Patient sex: F
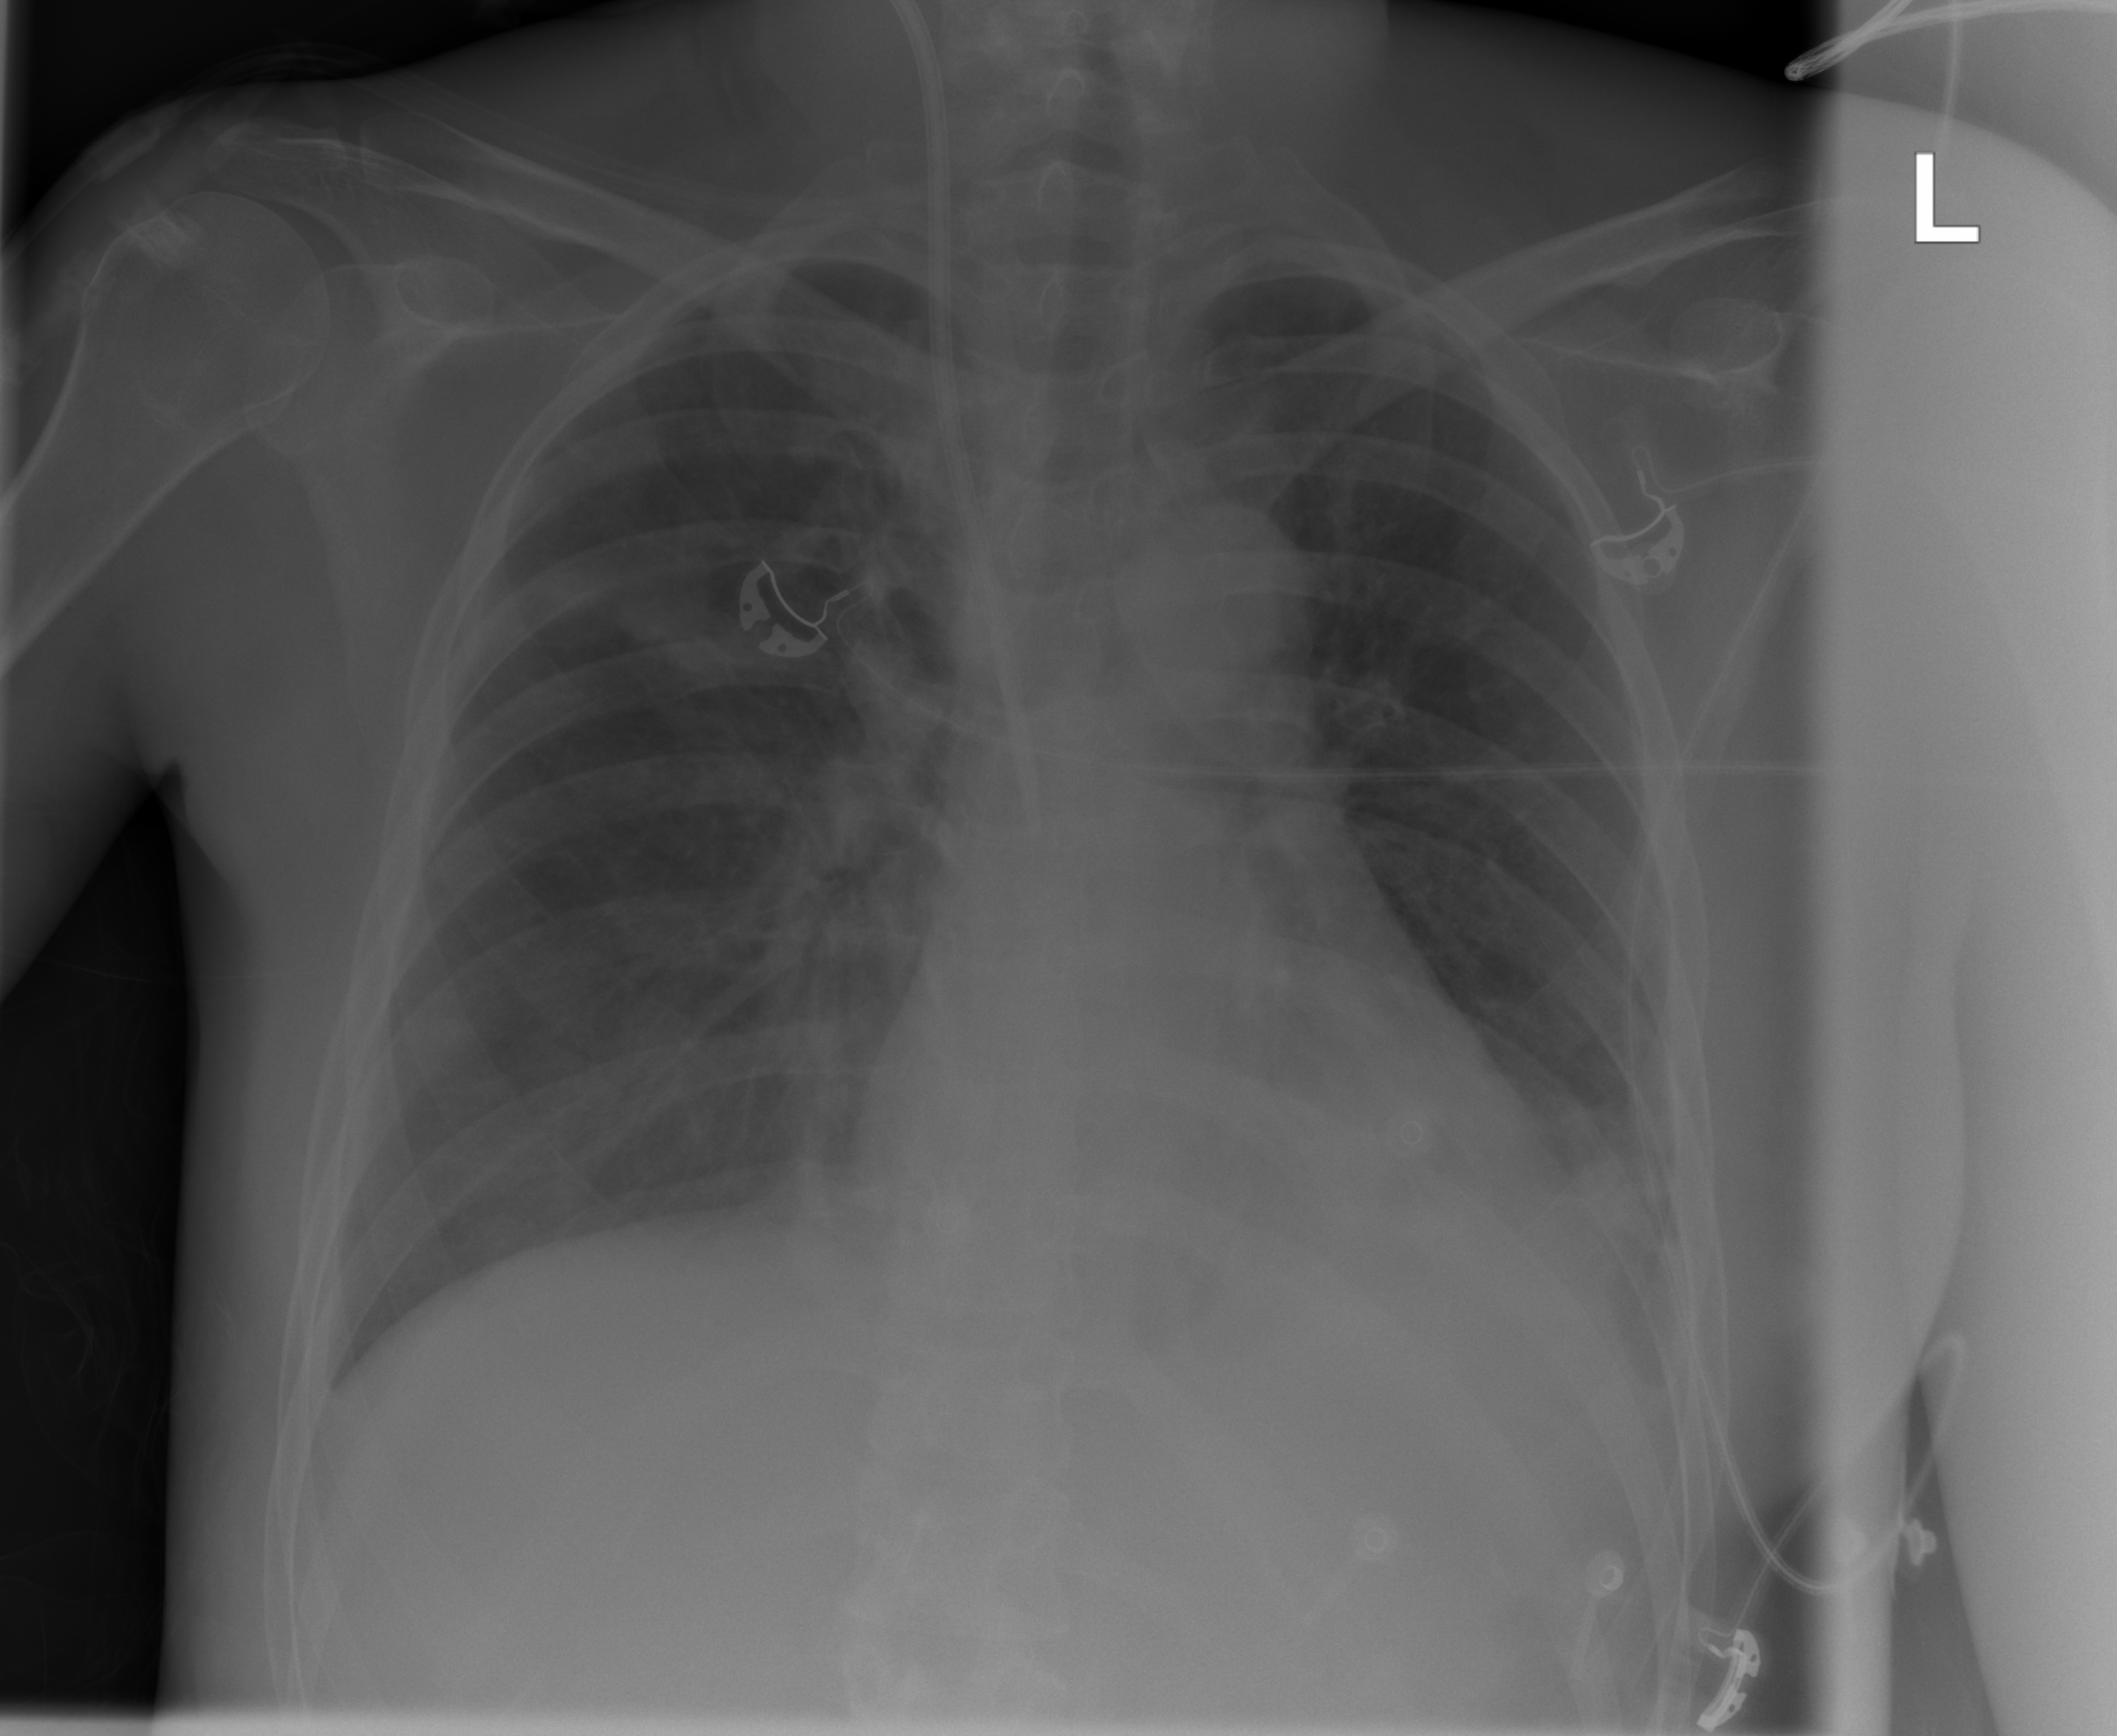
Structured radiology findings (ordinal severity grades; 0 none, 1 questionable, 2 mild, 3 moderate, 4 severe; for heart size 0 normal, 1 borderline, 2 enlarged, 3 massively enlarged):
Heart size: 0
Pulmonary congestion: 0
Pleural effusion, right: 0
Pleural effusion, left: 1
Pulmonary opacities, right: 1
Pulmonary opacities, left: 1
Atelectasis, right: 0
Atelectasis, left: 2